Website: lowes
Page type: billing-address
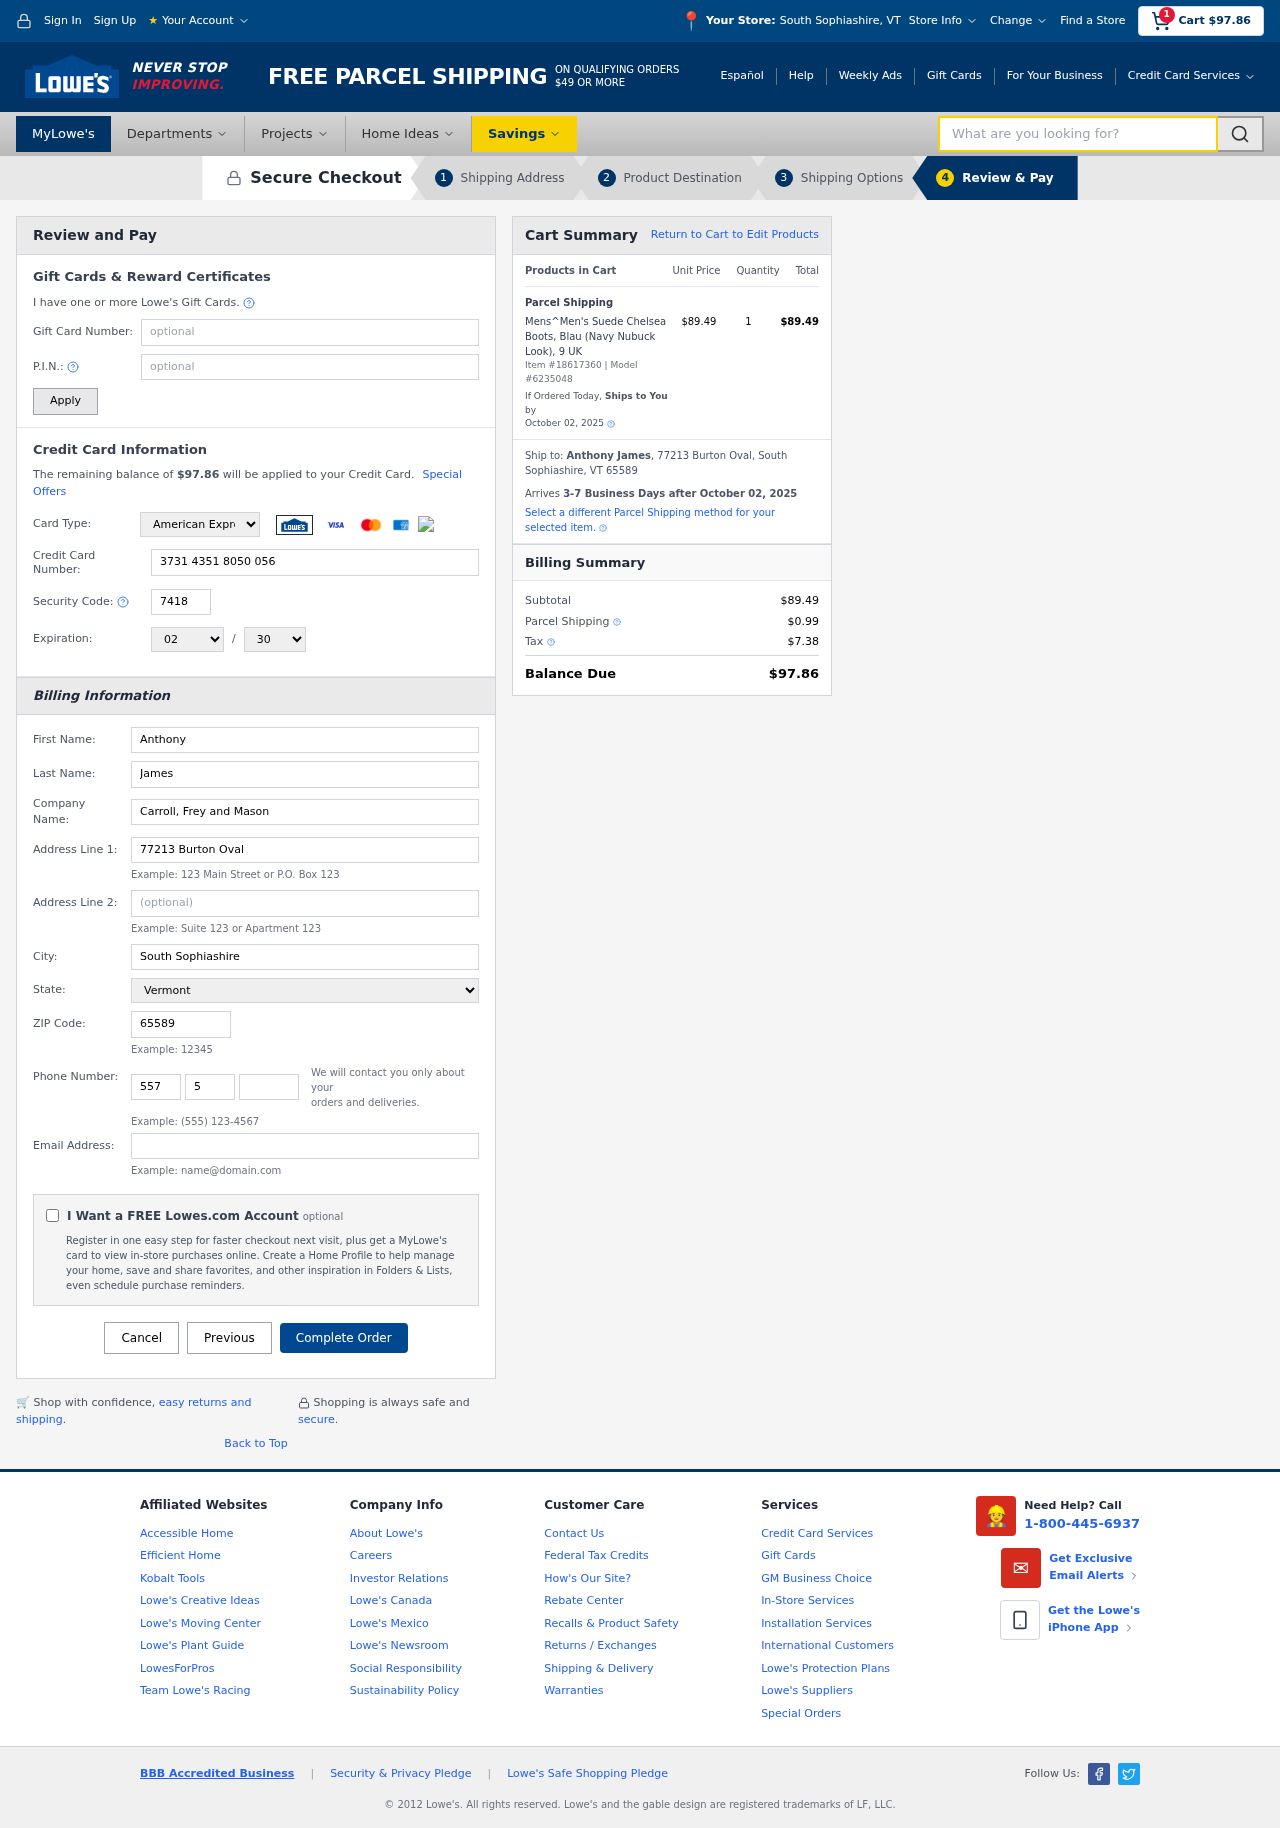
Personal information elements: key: PII_CARD_CVV
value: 7418
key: PII_CARD_EXPIRY_MONTH
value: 02
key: PII_CARD_EXPIRY_YEAR
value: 30
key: PII_CARD_NUMBER
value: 3731 4351 8050 056
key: PII_CARD_TYPE
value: American Express
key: PII_CITY
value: South Sophiashire
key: PII_CITY_STATE
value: South Sophiashire, VT
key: PII_COMPANY
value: Carroll, Frey and Mason
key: PII_EMAIL
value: ajames@yahoo.com
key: PII_FIRSTNAME
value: Anthony
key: PII_FULLNAME
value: Anthony James
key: PII_LASTNAME
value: James
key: PII_PHONE_AREA
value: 557
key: PII_PHONE_PREFIX
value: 563
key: PII_PHONE_SUFFIX
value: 1080
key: PII_POSTCODE
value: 65589
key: PII_STATE
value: Vermont
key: PII_STREET
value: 77213 Burton Oval
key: PII_CITY_STATE_ZIP
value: South Sophiashire, VT 65589
Product elements: key: PRODUCT1_NAME
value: Mens^Men's Suede Chelsea Boots, Blau (Navy Nubuck Look), 9 UK
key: PRODUCT1_PRICE
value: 89.49
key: PRODUCT1_QUANTITY
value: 1
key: PRODUCT_ITEM_NUMBER
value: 18617360
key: PRODUCT_MODEL_NUMBER
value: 6235048
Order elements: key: ORDER_SUBTOTAL
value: $97.86
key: ORDER_TOTAL
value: $97.86
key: ORDER_SHIPPING_DATE
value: October 02, 2025
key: ORDER_SUBTOTAL
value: $89.49
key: ORDER_DELIVERY_DATE
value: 3-7 Business Days after October 02, 2025
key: ORDER_SHIPPING_DATE2
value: October 02, 2025
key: ORDER_SUBTOTAL2
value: $89.49
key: ORDER_SHIPPING_COST
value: $0.99
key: ORDER_TAX
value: $7.38
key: ORDER_TOTAL2
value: $97.86
Search elements: key: HEADER_SEARCH
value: What are you looking for?